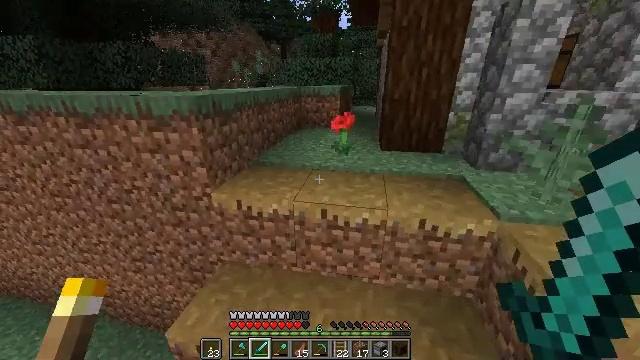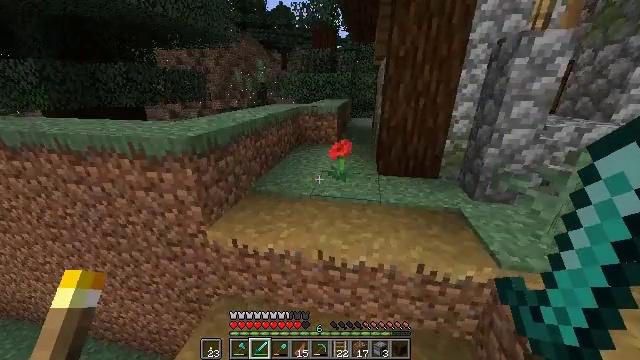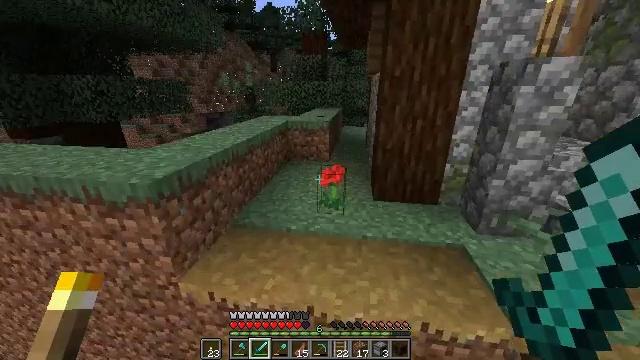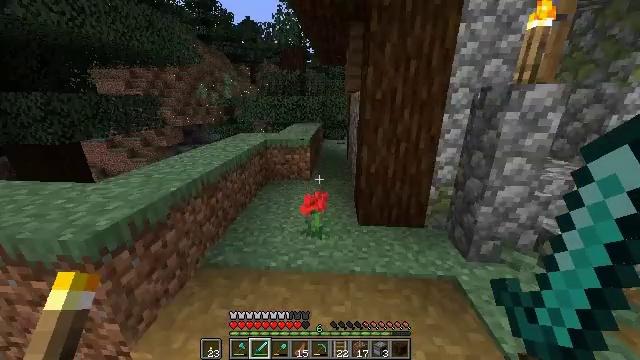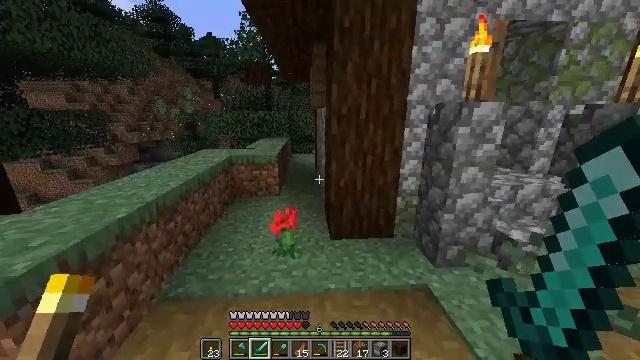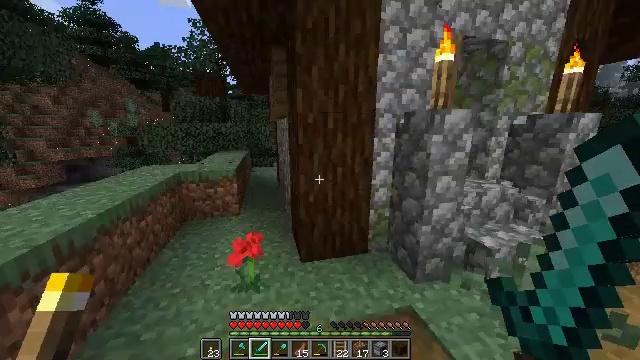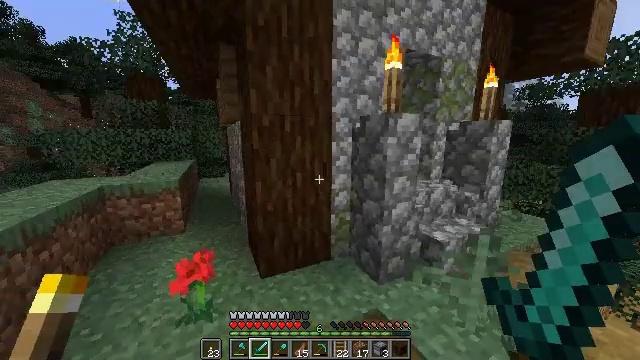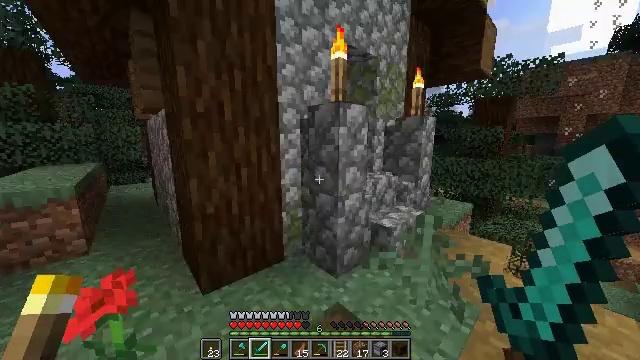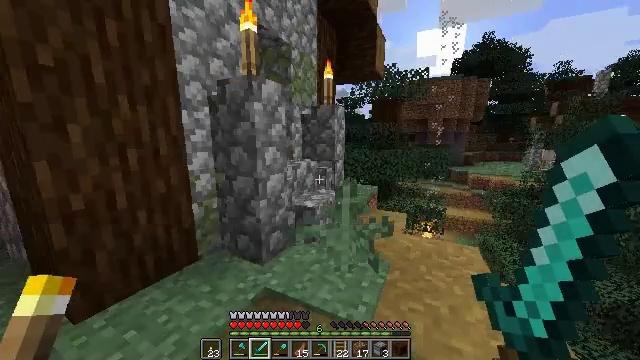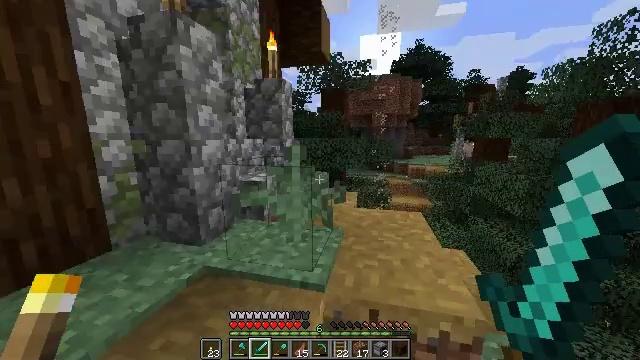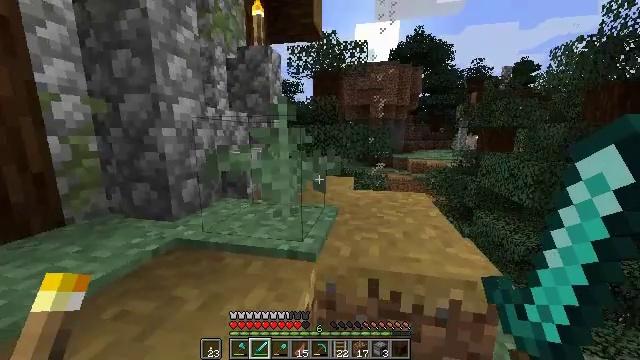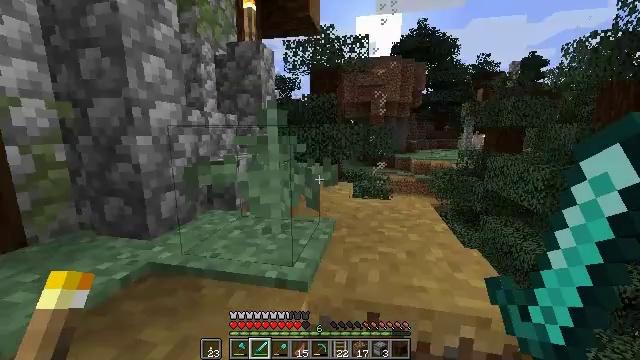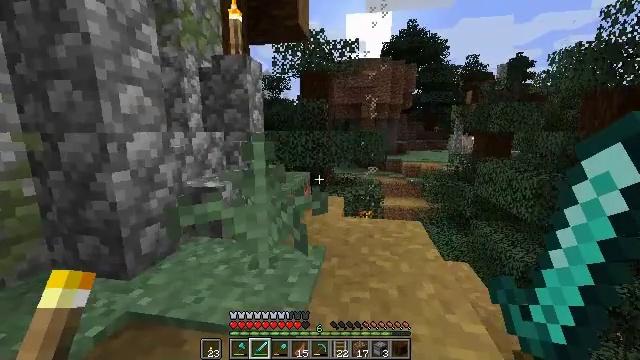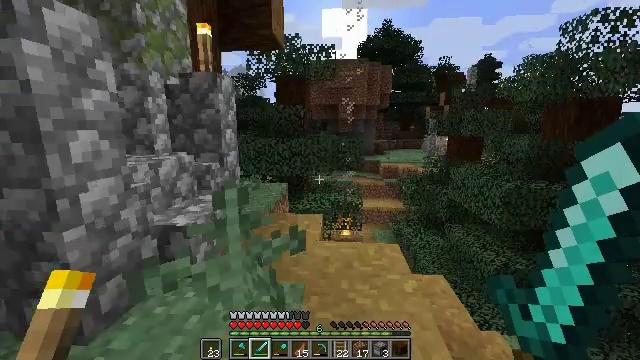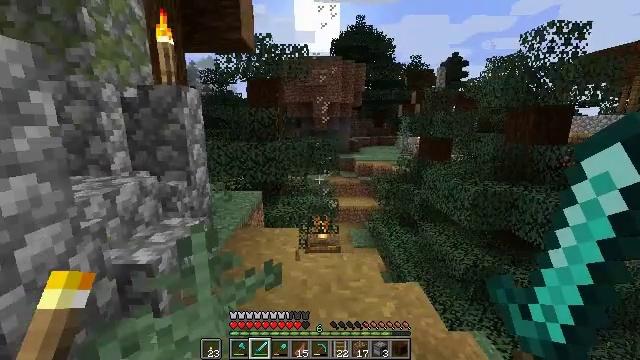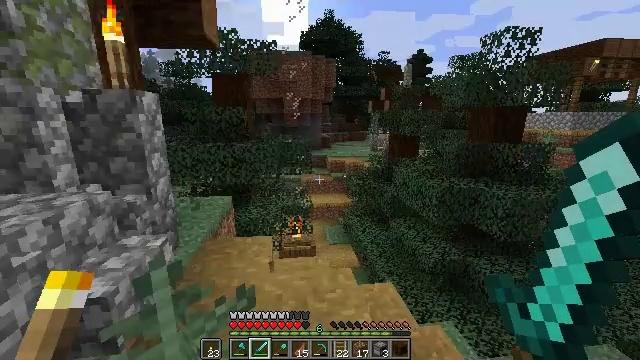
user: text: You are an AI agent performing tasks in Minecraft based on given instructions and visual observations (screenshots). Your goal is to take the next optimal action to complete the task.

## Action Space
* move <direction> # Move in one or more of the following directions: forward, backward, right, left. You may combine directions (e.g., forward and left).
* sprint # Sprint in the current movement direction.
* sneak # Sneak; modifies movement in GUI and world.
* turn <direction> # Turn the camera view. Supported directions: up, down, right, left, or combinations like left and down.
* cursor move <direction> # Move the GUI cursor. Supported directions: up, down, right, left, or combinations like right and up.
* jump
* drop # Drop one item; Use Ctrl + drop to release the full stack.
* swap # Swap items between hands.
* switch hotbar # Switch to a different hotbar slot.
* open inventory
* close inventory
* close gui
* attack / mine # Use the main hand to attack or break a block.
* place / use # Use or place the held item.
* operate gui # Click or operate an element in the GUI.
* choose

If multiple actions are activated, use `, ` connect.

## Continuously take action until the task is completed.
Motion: motion action
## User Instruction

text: Gather fern from the ground.
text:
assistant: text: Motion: move forward, sprint, jump
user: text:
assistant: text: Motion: move forward, sprint, turn right and up, jump
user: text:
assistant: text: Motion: move forward, turn right and up, jump
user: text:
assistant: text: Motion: move forward, turn right and up, jump
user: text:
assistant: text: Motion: move forward, turn right and up, jump
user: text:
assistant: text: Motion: move forward, turn right and up, jump
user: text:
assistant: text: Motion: move forward, turn right, jump
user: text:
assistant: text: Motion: move forward, turn right, jump
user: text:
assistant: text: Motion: move forward, sprint, turn right, jump
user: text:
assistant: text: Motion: move forward, sprint, turn right, jump
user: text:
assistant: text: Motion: move forward, sprint, jump
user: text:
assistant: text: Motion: move forward, turn right, jump
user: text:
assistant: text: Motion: move forward, turn right, jump
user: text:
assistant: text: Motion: move forward, turn right and down, jump
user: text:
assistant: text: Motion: move forward, turn right and down, jump
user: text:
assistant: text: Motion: move forward, turn right, jump
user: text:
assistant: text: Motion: move forward
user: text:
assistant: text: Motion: move forward
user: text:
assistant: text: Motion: move forward
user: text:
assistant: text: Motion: no_op
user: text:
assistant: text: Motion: no_op
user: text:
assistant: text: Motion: no_op
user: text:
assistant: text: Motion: no_op
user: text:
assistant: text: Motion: no_op
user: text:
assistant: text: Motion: no_op
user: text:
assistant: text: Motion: no_op
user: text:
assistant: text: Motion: turn left
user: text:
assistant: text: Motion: turn left and down
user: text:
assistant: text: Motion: turn left and down
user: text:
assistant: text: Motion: turn left and down